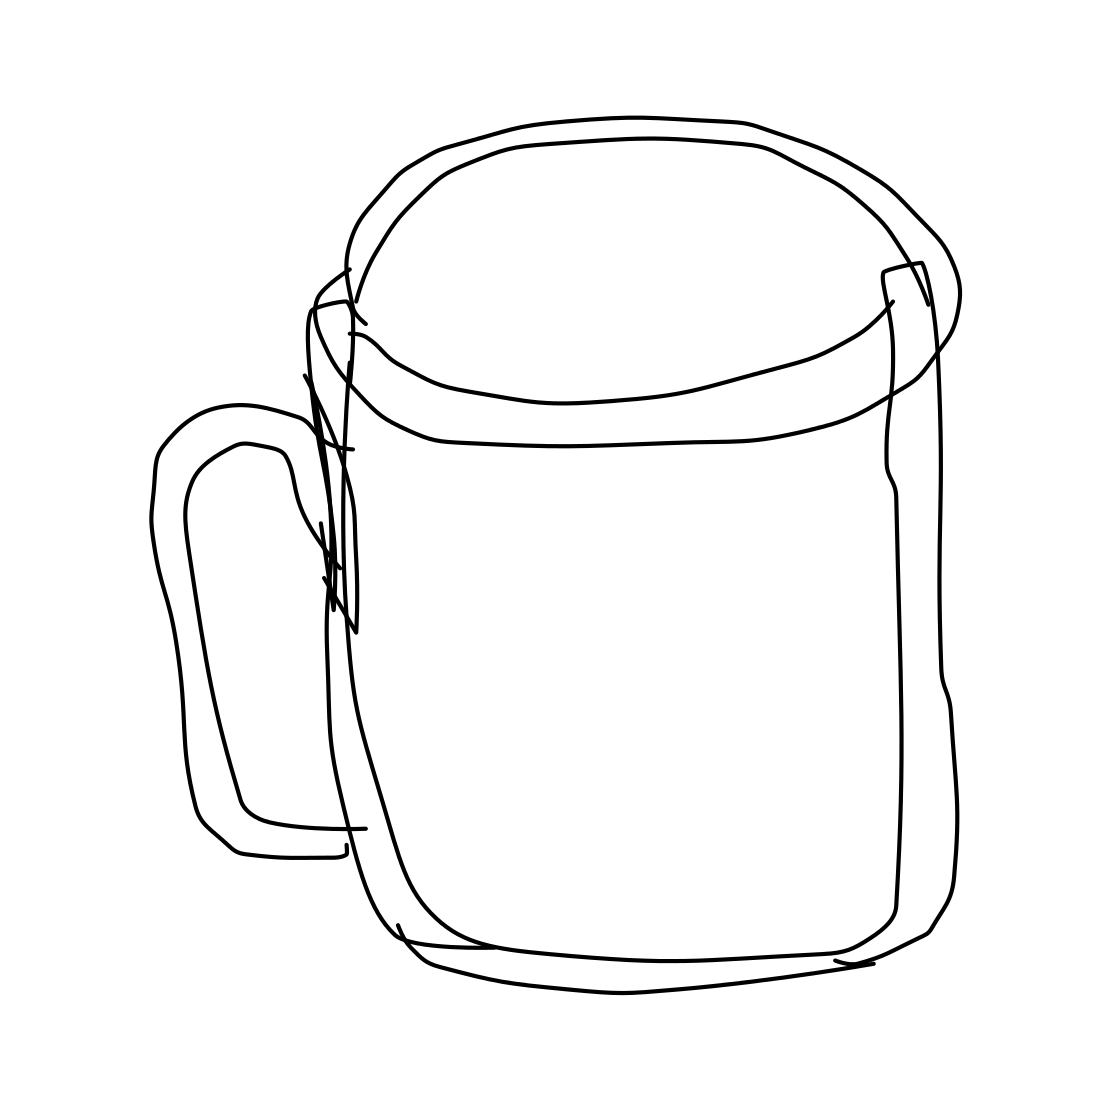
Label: beer-mug